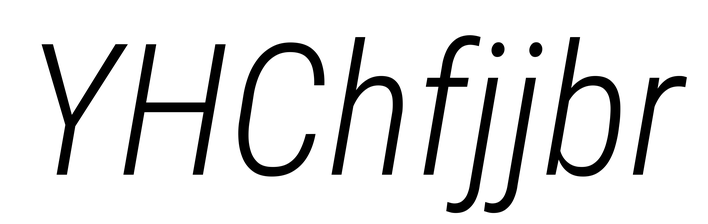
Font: Roboto-Italic_Condensed_Light_Italic